Interaction volume radius: 5 \u00c5
Interaction volume height: 25 \u00c5
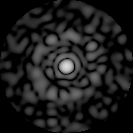
Disorder parameter: 0.8296